Question: This is the code that results in an error message:
'''
import urllib
import xml.etree.ElementTree as ET
url = raw_input('Enter URL:')
urlhandle = urllib.urlopen(url)
data = urlhandle.read()
tree = ET.parse(data)
'''
The error:

I'm new to python. I did read documentation and a couple of tutorials, but clearly I still have done something wrong. I don't believe it is the xml file itself because it does this to two different xml files.
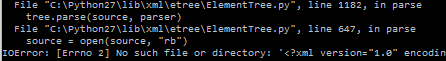
Answer: Consider using ElementTree's <URL>:
'''
import urllib
import xml.etree.ElementTree as ET
url = raw_input('Enter URL:')
# http://feeds.bbci.co.uk/news/rss.xml?edition=int
urlhandle = urllib.urlopen(url)
data = urlhandle.read()
tree = ET.fromstring(data)
print ET.tostring(tree, encoding='utf8', method='xml')
'''